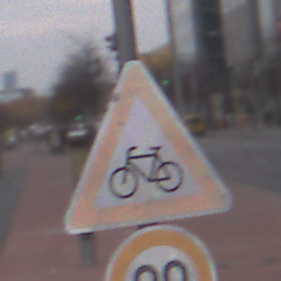
Verkehrszeichen: RadverkehrRechts
Zusatzzeichen unten: Geschwindigkeit80
Umgebung: Outdoor, Urban
Tageszeit: MorningAfternoon
Wetter: Overcast
Licht: Natural
Jahreszeit: NotSpecified
Kontrast: LowContrast